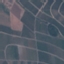
Label: PermanentCrop